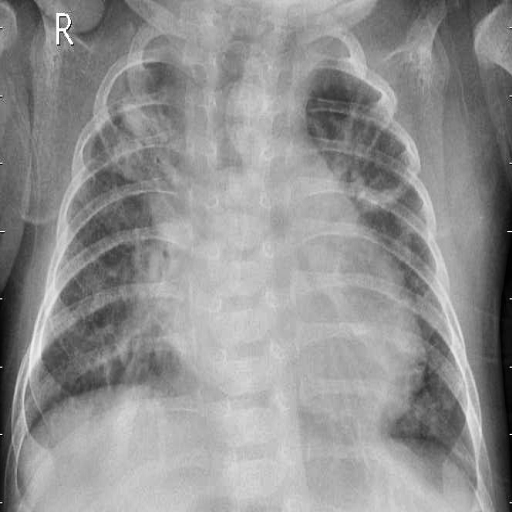
Finding: PNEUMONIA